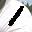
Label: 1